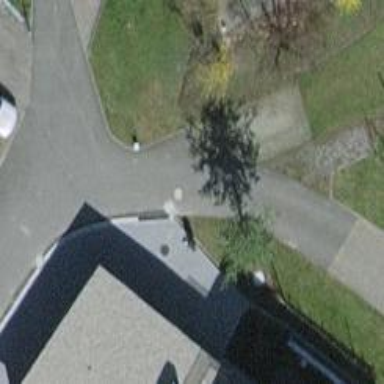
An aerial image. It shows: Paved driveway road for service vehicles.